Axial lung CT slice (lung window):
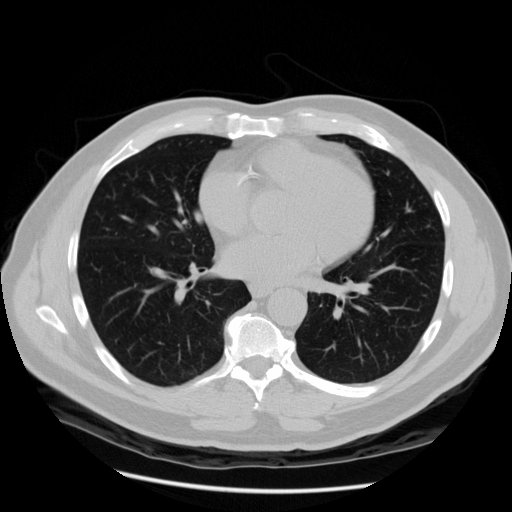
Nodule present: no